Field crop: maize
Growth stage: 1
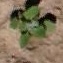
Species: chenopodium